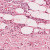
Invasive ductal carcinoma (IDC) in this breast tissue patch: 1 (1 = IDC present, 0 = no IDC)